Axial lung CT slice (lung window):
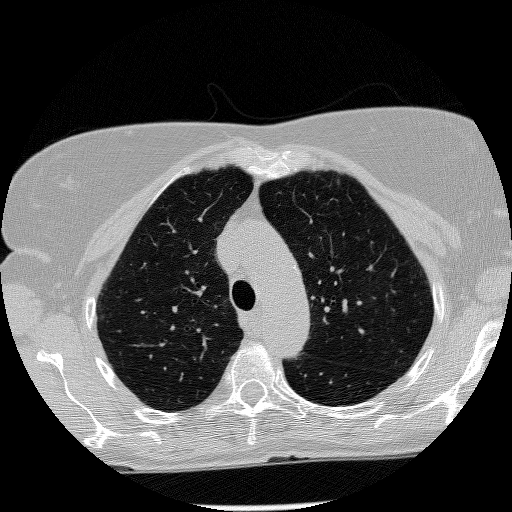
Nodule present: no